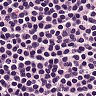
Metastatic tissue present: no